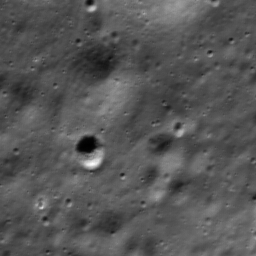
Host type: hard_negative
Lunar coordinates: latitude 67.299, longitude 70.948